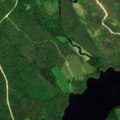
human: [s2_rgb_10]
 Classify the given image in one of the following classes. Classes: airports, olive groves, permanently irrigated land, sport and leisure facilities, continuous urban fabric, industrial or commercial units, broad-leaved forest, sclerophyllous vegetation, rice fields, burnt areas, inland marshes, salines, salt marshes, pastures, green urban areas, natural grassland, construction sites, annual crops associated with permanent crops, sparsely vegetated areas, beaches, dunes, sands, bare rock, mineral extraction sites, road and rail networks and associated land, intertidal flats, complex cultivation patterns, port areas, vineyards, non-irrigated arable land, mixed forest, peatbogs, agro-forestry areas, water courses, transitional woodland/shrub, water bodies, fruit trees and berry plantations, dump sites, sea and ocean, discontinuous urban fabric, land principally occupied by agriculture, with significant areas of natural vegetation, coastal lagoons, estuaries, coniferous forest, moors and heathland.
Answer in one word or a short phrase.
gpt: coniferous forest, mixed forest, transitional woodland/shrub, water bodies